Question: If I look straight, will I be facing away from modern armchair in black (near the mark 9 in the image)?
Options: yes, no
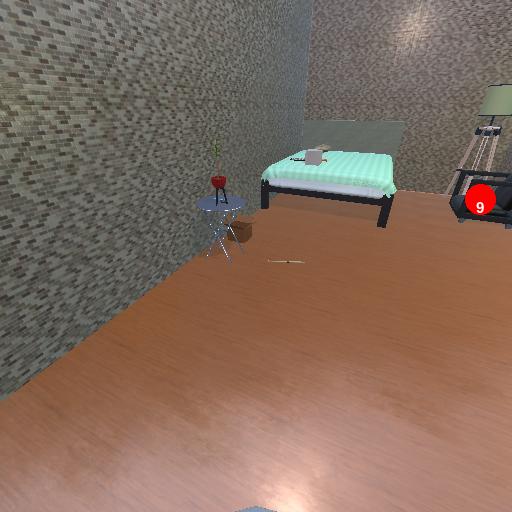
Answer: yes